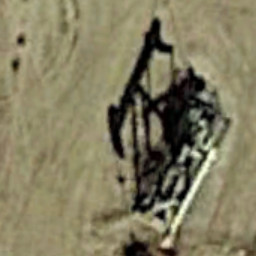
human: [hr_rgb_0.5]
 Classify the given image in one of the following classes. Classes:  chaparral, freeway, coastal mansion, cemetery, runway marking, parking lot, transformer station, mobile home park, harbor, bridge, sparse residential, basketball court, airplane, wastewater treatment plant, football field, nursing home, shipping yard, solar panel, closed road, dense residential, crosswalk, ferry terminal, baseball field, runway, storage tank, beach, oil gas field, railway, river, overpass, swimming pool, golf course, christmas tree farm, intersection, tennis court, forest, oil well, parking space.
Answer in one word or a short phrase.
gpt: oil well